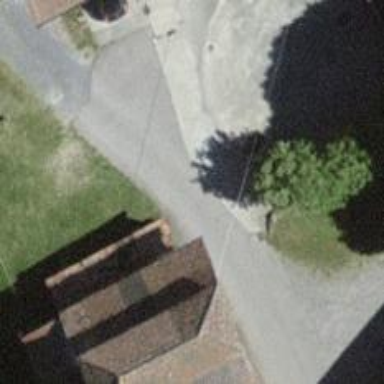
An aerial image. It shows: Path.